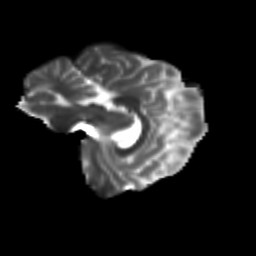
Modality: T2w
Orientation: sagittal
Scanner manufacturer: siemens
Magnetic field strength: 3 T
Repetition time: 9.2 s
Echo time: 0.084 s